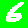
Digit: 6